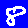
Digit: 8